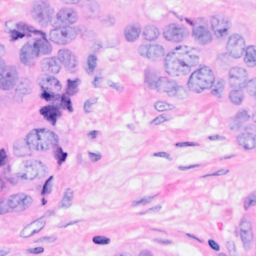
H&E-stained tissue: Breast